Interaction volume radius: 5 \u00c5
Interaction volume height: 15 \u00c5
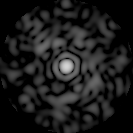
Disorder parameter: 0.8007